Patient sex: F
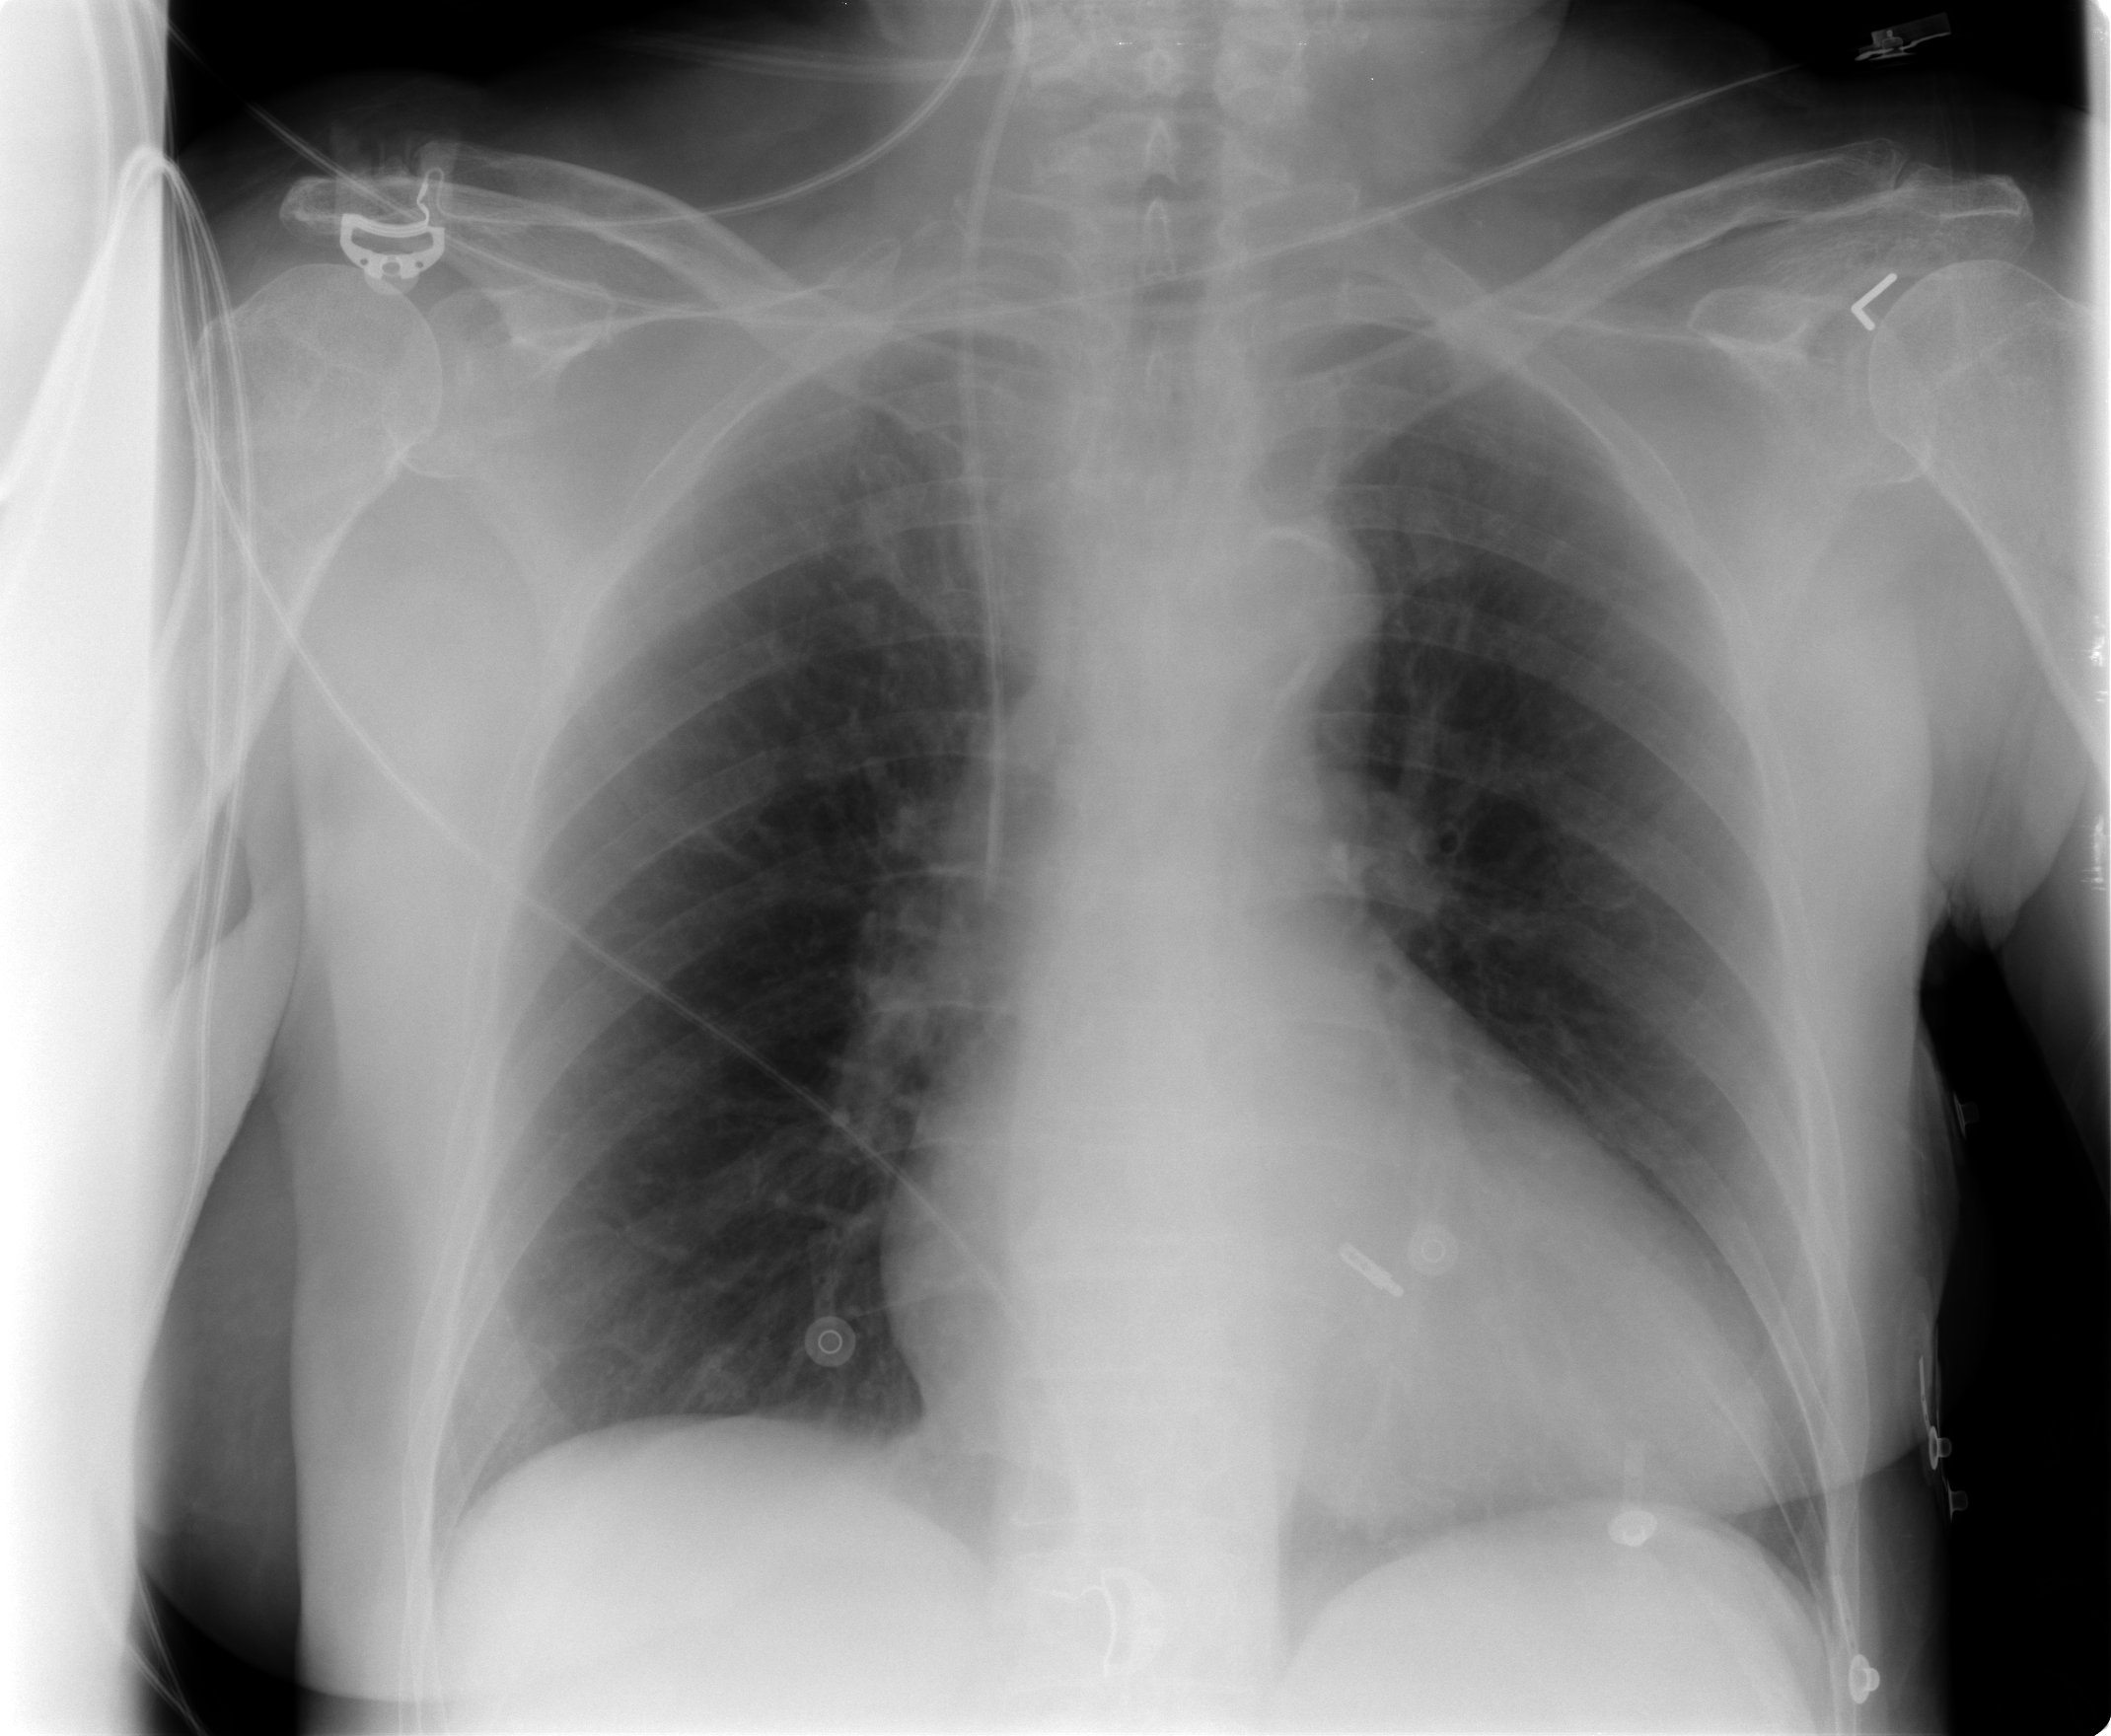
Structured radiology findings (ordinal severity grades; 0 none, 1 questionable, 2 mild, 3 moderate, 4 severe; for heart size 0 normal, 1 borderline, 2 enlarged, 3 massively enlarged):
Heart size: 1
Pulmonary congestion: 1
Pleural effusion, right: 0
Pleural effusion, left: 0
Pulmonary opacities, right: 0
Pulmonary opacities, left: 0
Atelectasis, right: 0
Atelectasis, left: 0